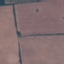
Land use / land cover class: AnnualCrop